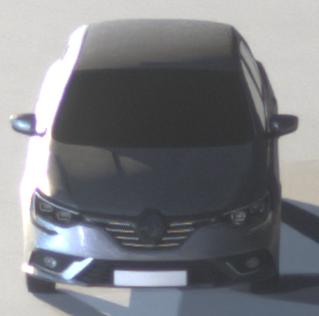
Make: Renault
Model: Mégane ENERGY TCe 100
Detailed model: Mégane (IV)
Model produced from: 2016/03
Model produced until: 2018/08
Doors: 5
Color: gray
Road condition: dry road
Daytime: night
Contrast: high contrast